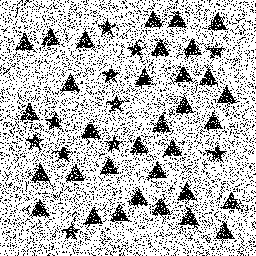
Squares: 0
Triangles: 33
Stars: 11
Total shapes: 44